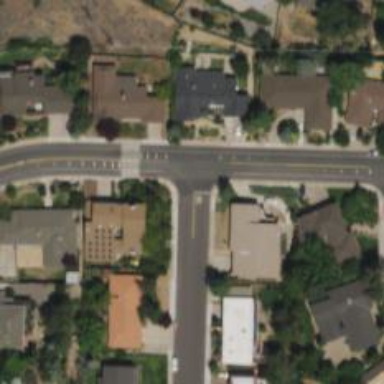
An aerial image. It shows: Residential road with asphalt surface and separate sidewalk.